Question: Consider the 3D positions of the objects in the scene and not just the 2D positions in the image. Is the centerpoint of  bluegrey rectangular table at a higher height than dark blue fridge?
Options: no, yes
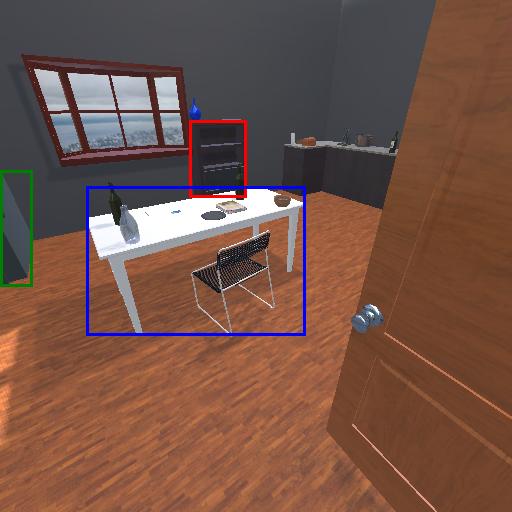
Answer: no